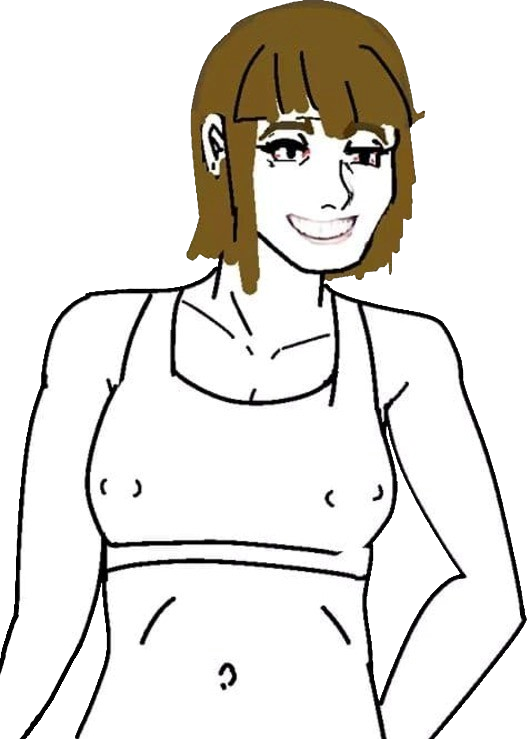
Label: 5_Coomer